Field crop: maize
Growth stage: 2
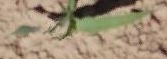
Species: maize